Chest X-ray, PA view. Patient: 53 years old, sex M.
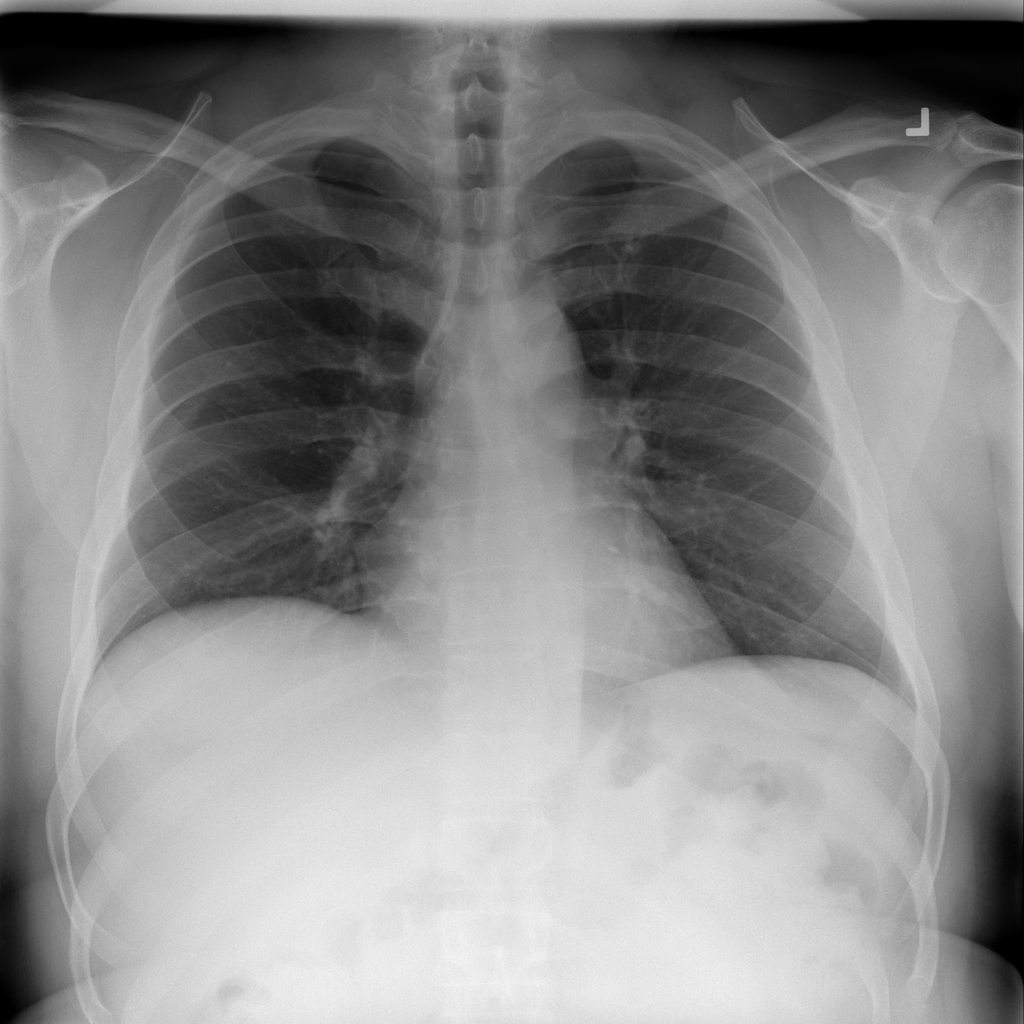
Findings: No Finding